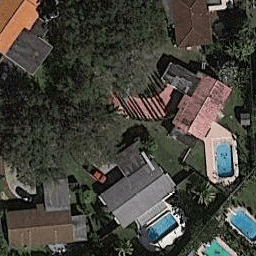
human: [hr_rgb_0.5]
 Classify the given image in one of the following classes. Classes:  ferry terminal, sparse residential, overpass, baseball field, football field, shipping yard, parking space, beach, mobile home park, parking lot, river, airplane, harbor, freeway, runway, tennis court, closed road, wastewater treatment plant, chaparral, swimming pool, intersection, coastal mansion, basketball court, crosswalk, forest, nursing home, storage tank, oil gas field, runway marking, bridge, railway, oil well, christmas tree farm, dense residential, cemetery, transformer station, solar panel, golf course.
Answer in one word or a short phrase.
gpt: coastal mansion